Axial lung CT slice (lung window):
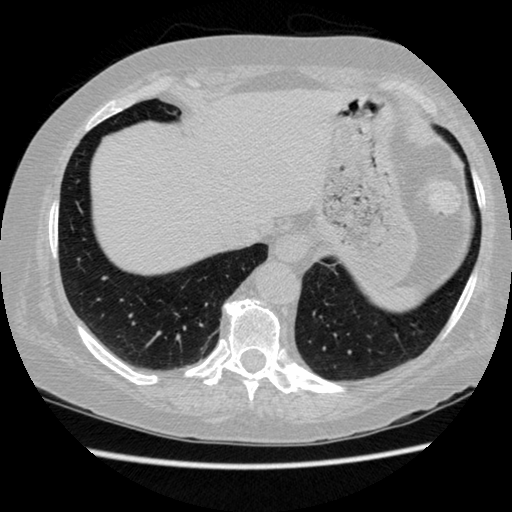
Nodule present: no